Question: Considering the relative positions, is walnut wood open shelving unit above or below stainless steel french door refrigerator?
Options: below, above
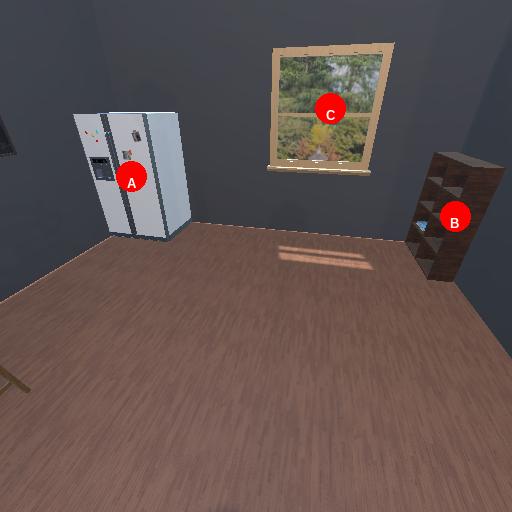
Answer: below